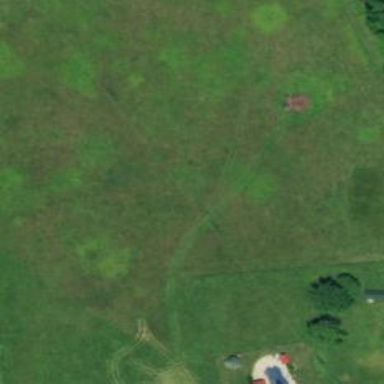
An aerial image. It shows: Beautiful meadow.